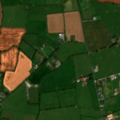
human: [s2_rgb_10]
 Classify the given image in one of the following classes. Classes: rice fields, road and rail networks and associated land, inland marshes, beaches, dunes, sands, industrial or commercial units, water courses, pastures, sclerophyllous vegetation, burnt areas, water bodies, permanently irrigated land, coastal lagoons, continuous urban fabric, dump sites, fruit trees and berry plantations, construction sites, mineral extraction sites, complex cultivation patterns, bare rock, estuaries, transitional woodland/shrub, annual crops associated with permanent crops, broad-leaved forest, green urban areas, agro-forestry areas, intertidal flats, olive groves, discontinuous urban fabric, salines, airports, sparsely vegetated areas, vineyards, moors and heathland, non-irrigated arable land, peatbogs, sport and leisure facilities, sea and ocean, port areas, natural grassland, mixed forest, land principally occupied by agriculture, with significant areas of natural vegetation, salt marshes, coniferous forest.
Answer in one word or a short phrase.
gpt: non-irrigated arable land, pastures